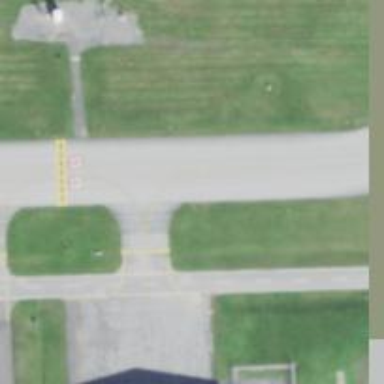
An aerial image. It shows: View of taxiway at the airport.